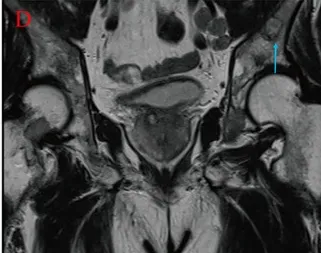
Right femoral neck, left pubic bone and sciatic metastases (blue arrow) (A, C, D).
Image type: radiology (mri)